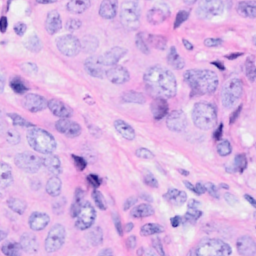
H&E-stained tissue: Breast